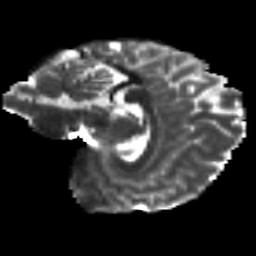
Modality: T2w
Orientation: sagittal
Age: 22
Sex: female
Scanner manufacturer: siemens
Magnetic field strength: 3 T
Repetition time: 8.8 s
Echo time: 0.085 s